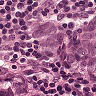
Metastatic tissue present: yes